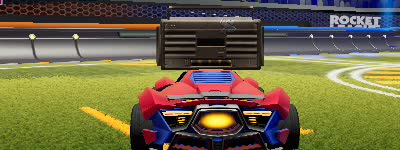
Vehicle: werewolf